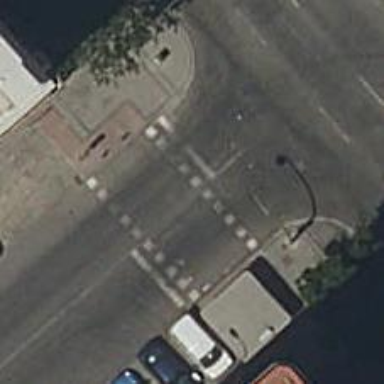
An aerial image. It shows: Zebra crossing with traffic signals.